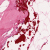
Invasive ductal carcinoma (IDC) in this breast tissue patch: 0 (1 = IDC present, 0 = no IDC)